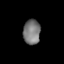
Tissue: lung
Cell type: Endothelial cells
Senescence score: 0.2113
Nuclear area (px): 419
Mean DAPI intensity: 119.253